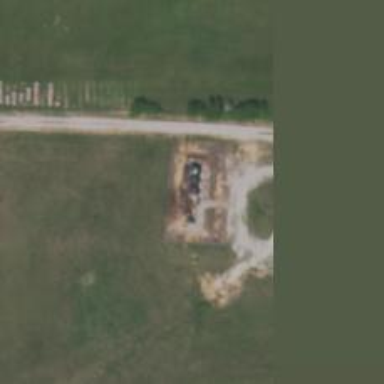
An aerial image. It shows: Storage tank that is man-made.